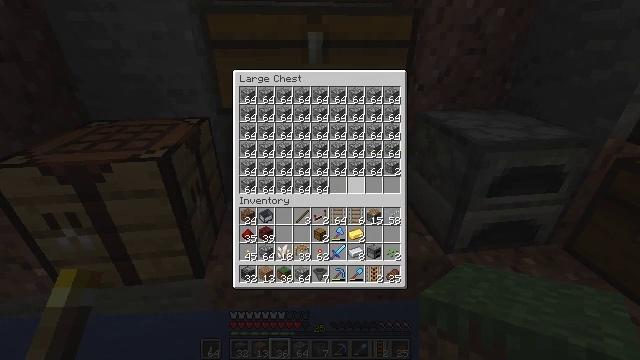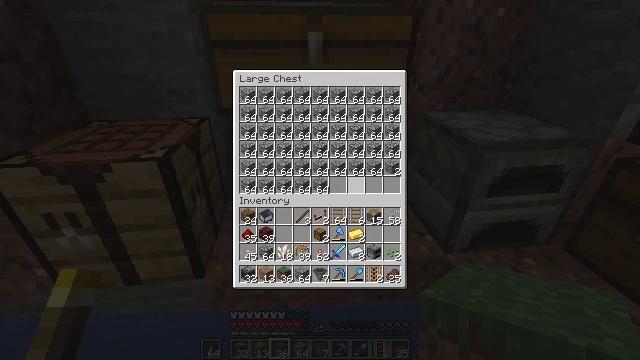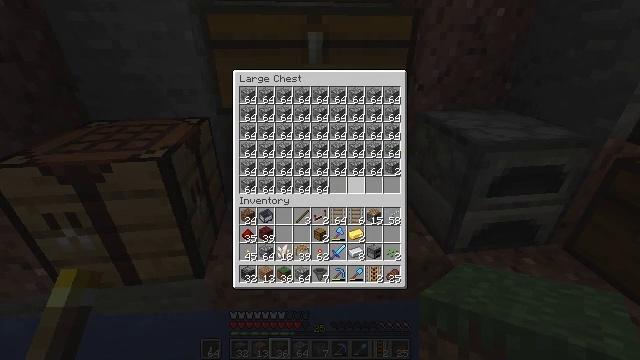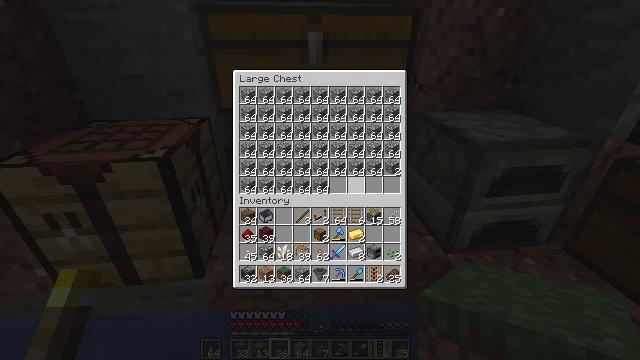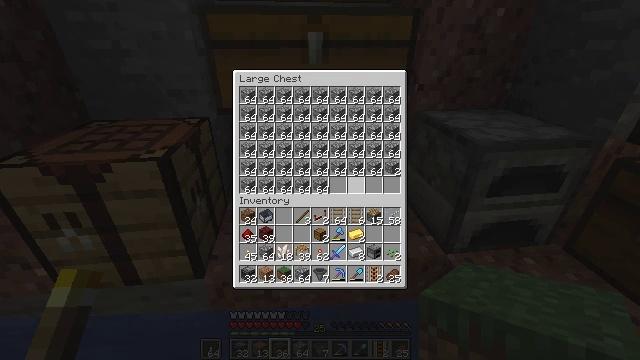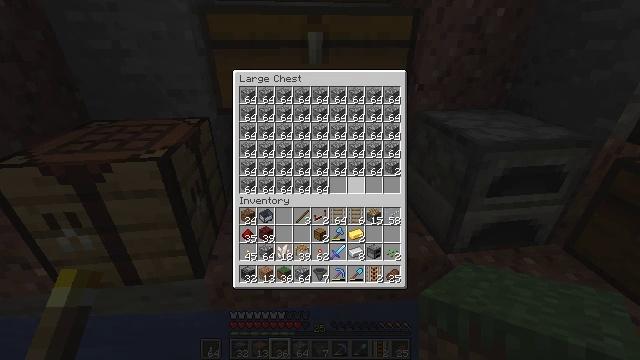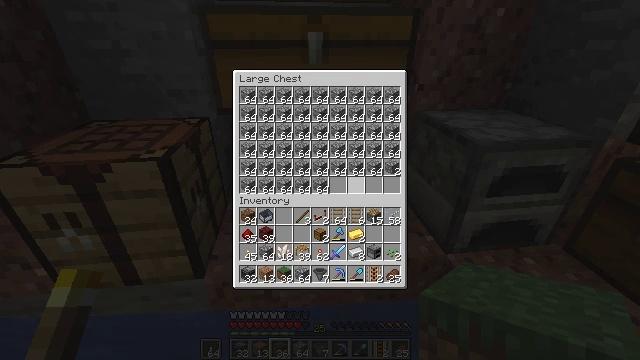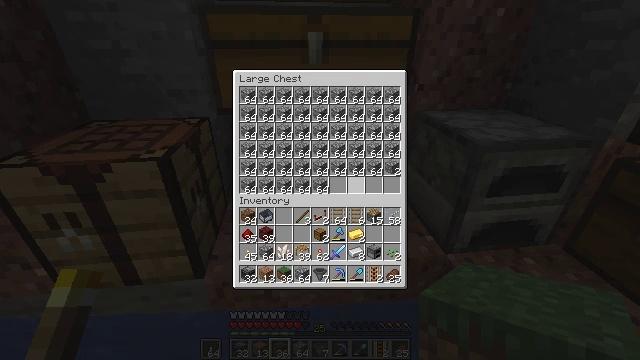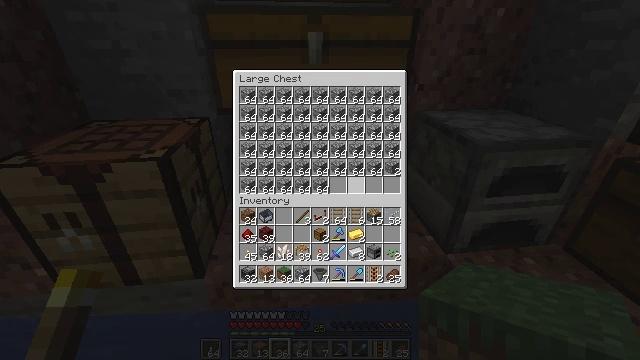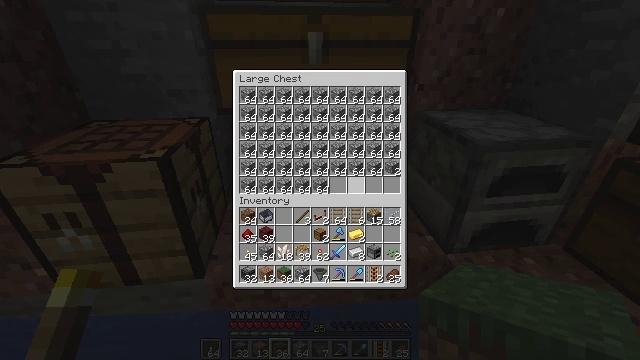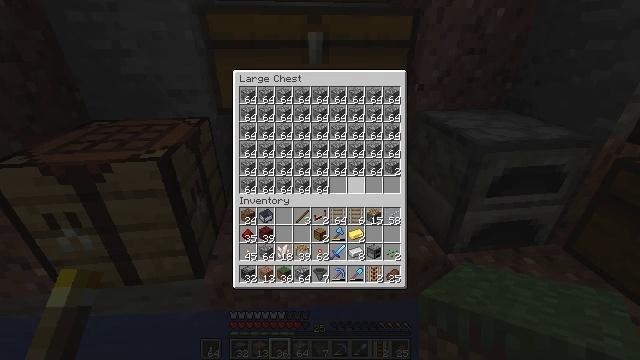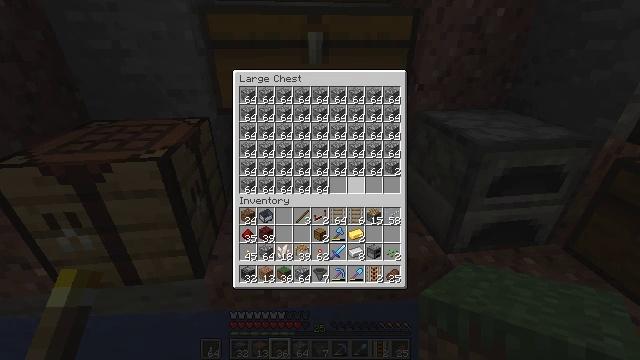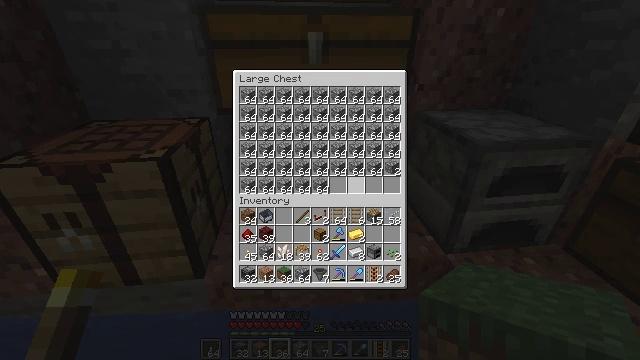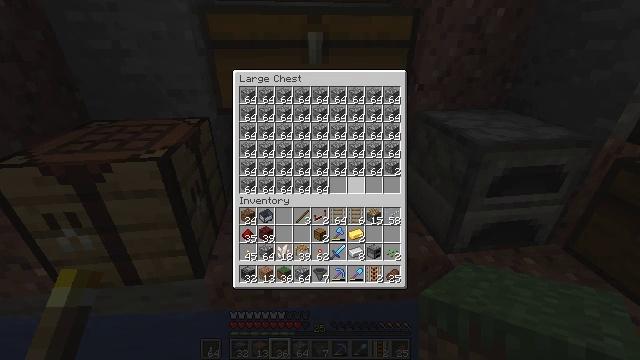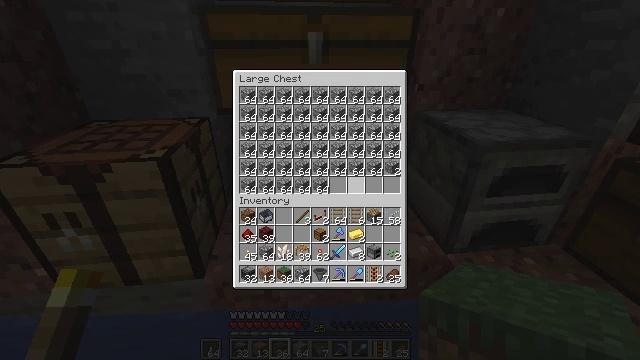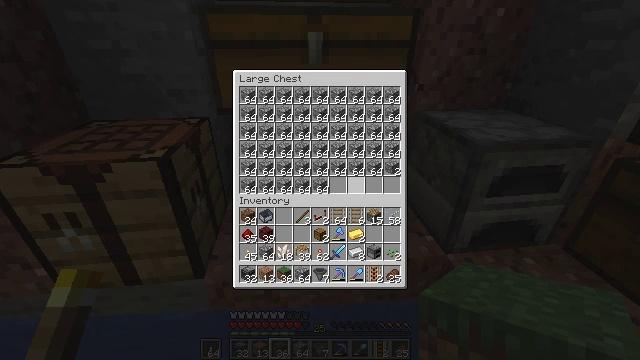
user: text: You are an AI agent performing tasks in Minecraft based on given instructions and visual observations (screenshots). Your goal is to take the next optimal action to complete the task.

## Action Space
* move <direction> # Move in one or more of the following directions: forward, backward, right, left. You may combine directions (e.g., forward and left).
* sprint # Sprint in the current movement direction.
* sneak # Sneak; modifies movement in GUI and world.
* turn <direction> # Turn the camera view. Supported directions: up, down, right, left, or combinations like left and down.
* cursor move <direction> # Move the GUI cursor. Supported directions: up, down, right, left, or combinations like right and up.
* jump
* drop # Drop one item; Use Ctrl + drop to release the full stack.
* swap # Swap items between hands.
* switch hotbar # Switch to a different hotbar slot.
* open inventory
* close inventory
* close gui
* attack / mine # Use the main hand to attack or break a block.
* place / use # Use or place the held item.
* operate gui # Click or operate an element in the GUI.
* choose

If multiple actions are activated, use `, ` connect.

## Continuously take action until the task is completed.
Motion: motion action
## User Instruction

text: Combine resources to make a piston.
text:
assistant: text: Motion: no_op
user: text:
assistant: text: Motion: no_op
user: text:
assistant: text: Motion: no_op
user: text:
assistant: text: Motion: no_op
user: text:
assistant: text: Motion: no_op
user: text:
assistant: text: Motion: no_op
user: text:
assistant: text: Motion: no_op
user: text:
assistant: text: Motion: no_op
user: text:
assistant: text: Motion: no_op
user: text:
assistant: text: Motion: no_op
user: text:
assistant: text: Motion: no_op
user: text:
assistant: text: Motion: no_op
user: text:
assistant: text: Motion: no_op
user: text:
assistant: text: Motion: no_op
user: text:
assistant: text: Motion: no_op
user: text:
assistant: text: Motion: no_op
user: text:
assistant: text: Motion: no_op
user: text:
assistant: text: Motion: no_op
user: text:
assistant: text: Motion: no_op
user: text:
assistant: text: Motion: no_op
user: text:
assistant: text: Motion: no_op
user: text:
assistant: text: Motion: no_op
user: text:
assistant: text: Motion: no_op
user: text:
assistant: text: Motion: no_op
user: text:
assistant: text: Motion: no_op
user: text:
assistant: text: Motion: no_op
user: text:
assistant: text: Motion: no_op
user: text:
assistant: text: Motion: no_op
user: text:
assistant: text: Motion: no_op
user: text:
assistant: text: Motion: no_op